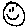
Label: smiley face